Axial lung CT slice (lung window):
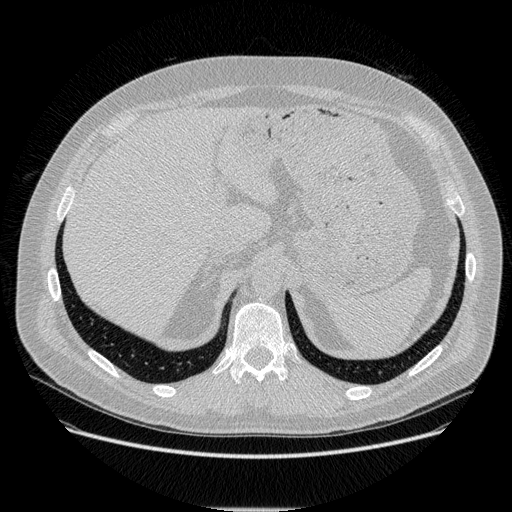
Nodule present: no